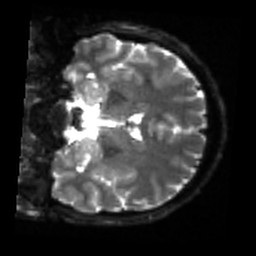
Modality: sbref
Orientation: coronal
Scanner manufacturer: siemens
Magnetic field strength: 3 T
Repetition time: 4 s
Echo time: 0.0594 s